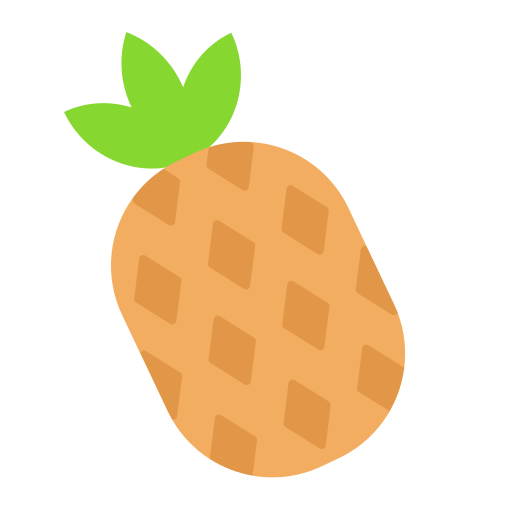
pineapple flat